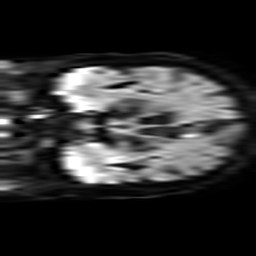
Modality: TRACE
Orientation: coronal
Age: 48
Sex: female
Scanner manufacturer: philips
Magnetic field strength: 3 T
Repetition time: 3.084 s
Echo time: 0.076 s